Aerial crown-view tile of a tropical tree (Barro Colorado Island, Panama), acquired 20240716:
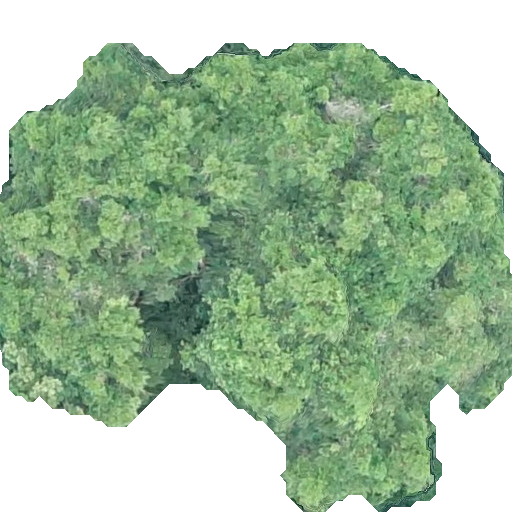
Species: Brosimum alicastrum
GBIF accepted scientific name: Brosimum alicastrum
Crown area: 288.924 m²